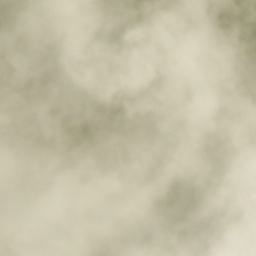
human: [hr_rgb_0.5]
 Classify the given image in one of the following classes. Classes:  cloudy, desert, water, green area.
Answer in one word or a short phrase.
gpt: cloudy